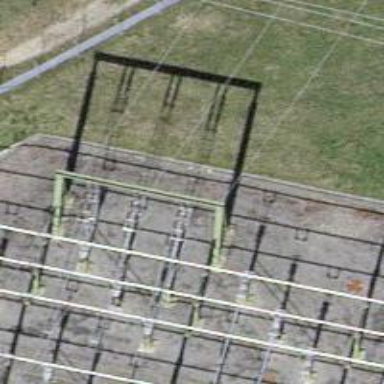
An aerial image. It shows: Three cables of power line.